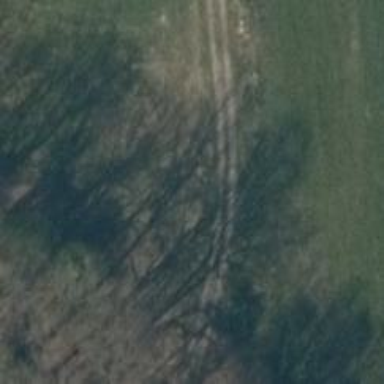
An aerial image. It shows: Ground track with grade3 quality.